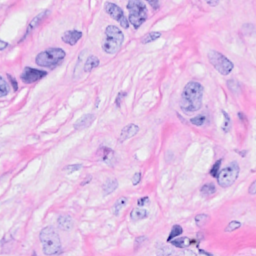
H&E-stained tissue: Breast